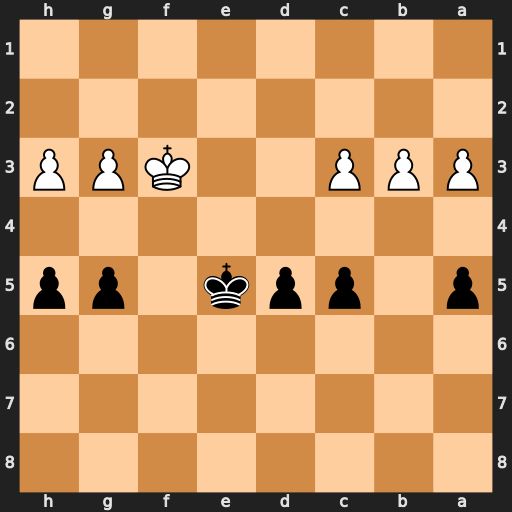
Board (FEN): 8/8/8/p1ppk1pp/8/PPP2KPP/8/8
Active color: b
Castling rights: -
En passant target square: -
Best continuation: d4 Ke2 dxc3